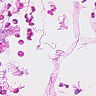
Metastatic tissue present: no